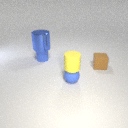
small blue rubber sphere below small yellow rubber cylinder